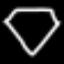
Label: diamond